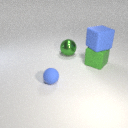
large green metal sphere behind large green rubber cube